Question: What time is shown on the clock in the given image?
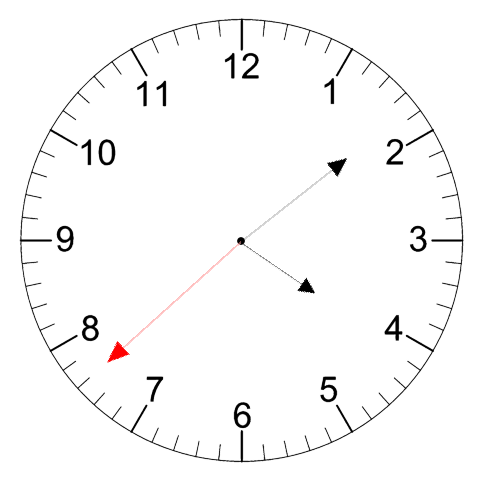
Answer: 04:08:38